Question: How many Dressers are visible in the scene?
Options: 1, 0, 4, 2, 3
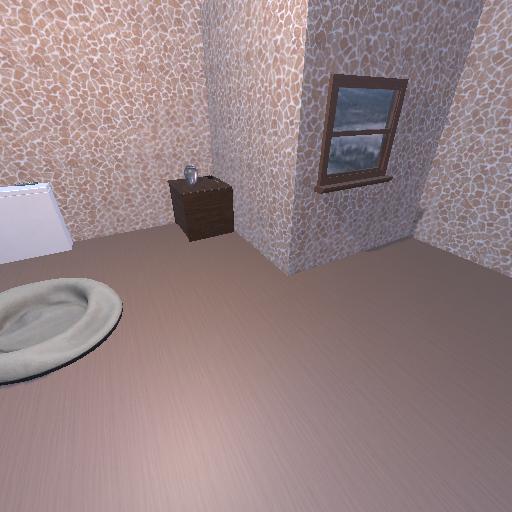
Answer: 1